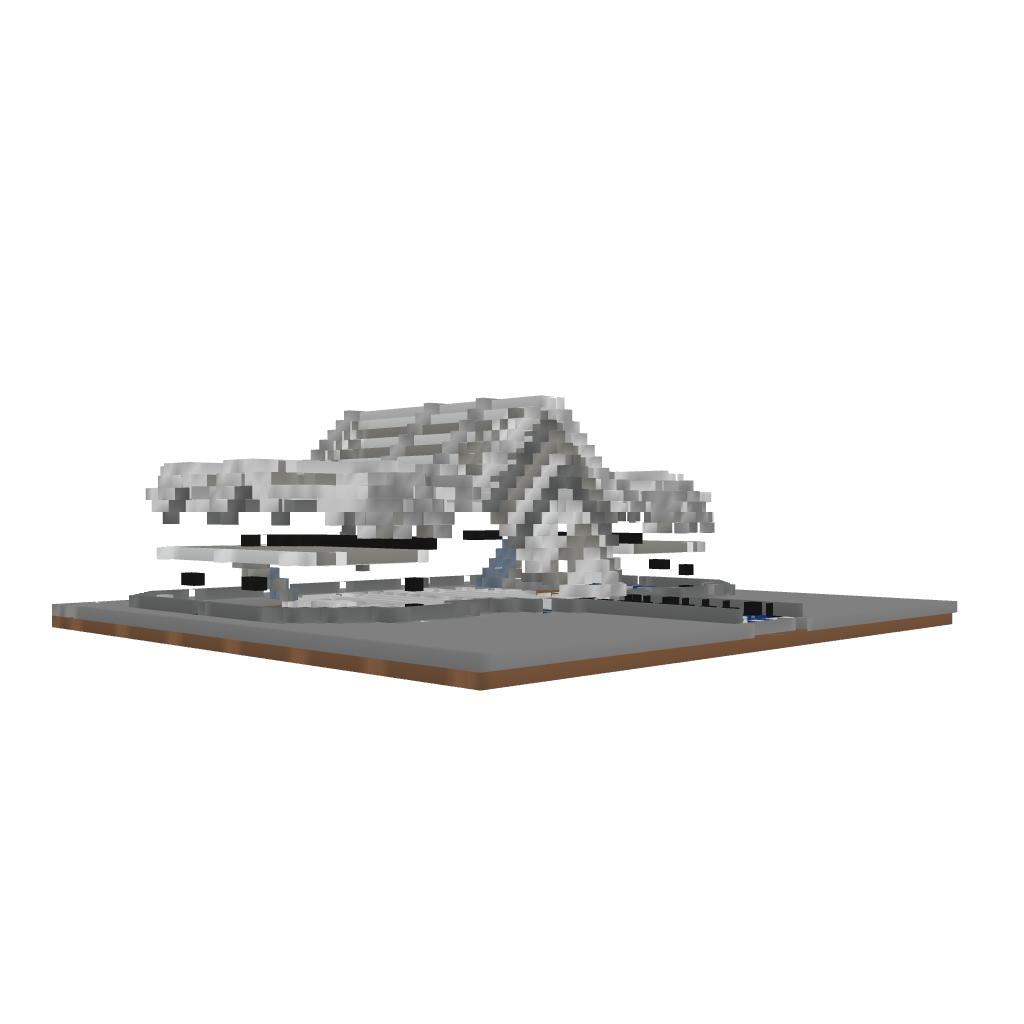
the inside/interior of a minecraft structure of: Ellipsis